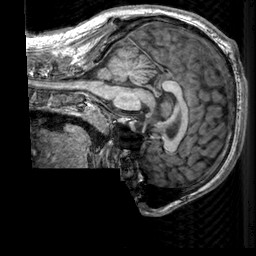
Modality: T1w
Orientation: sagittal
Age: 22
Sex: male
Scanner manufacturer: siemens
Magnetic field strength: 3 T
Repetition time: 2.3 s
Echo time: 0.00303 s